Field crop: maize
Growth stage: 2
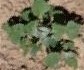
Species: chenopodium